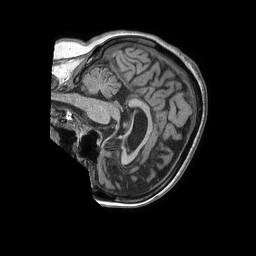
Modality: T1w
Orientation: sagittal
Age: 67
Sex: female
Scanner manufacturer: philips
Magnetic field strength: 1.5 T
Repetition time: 0.007938 s
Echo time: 0.003675 s